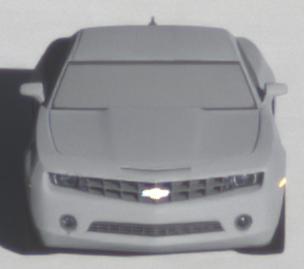
Make: Chevrolet
Model: Camaro Cabriolet 6.2 V8
Detailed model: Camaro (V) Coupé
Model produced from: 2011/09
Model produced until: 2014/02
Doors: 2
Color: gray
Road condition: dry road
Daytime: morning or afternoon
Contrast: medium contrast